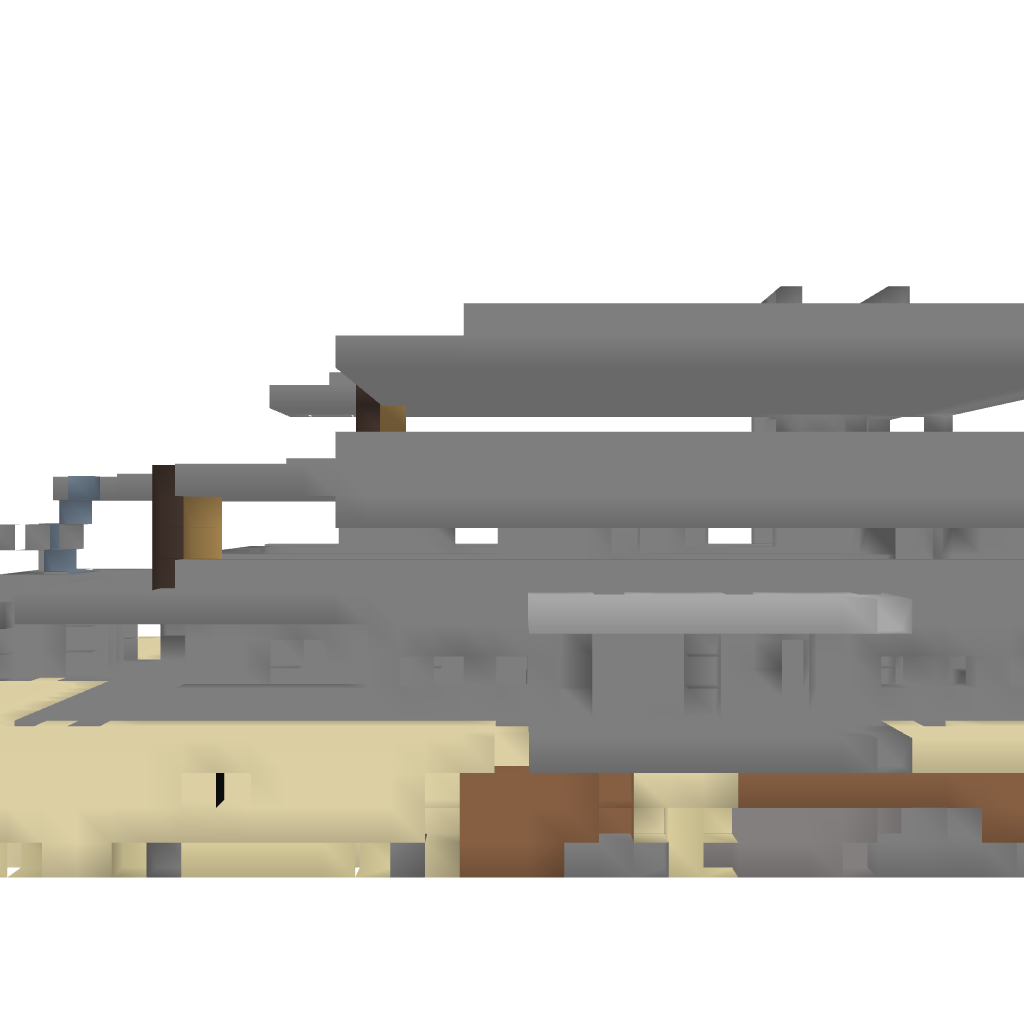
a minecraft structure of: DayZ Arma Building